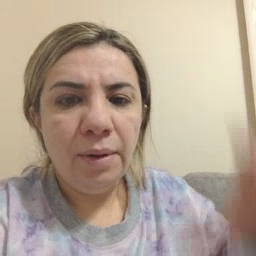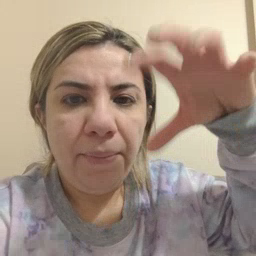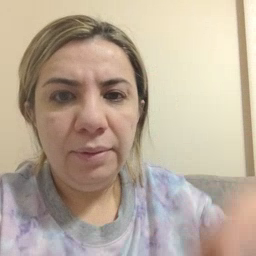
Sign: rain